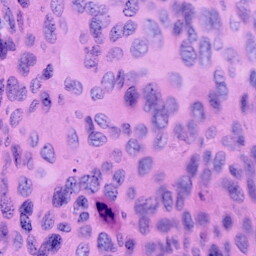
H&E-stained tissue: Cervix